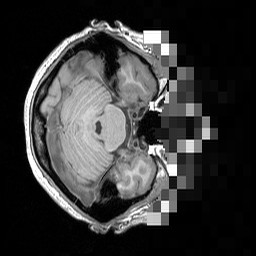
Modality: T1w
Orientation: axial
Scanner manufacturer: siemens
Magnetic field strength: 3 T
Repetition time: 1.5 s
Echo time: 0.00291 s